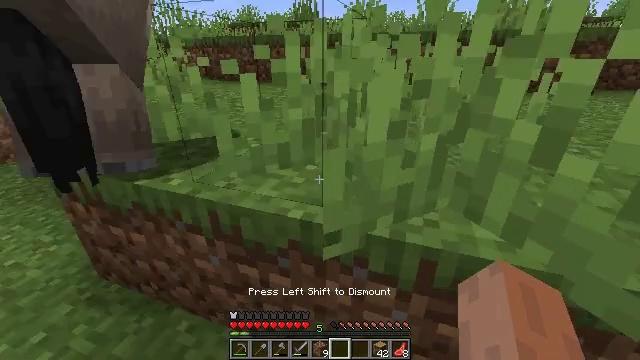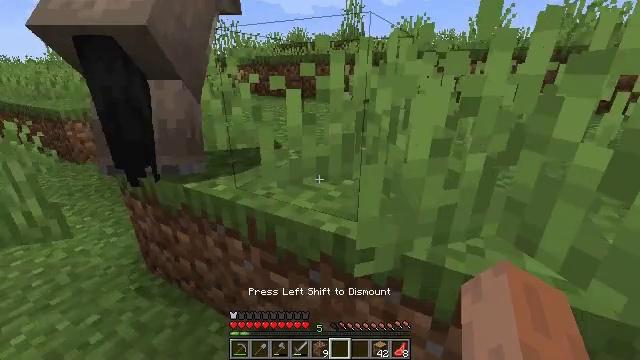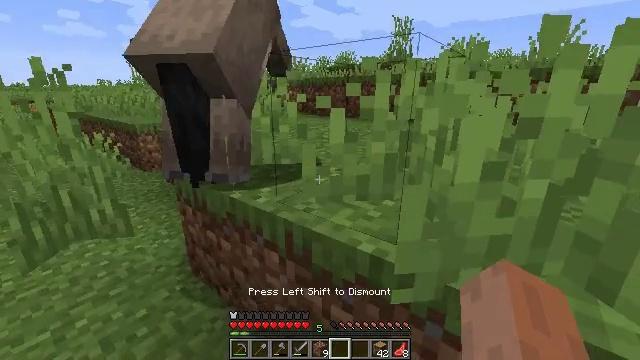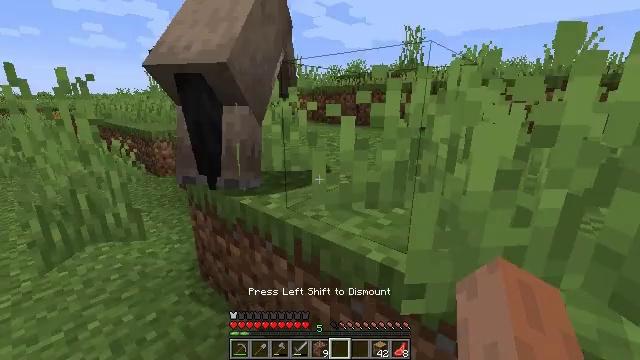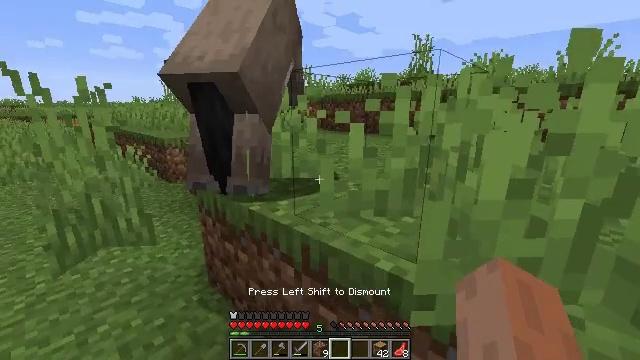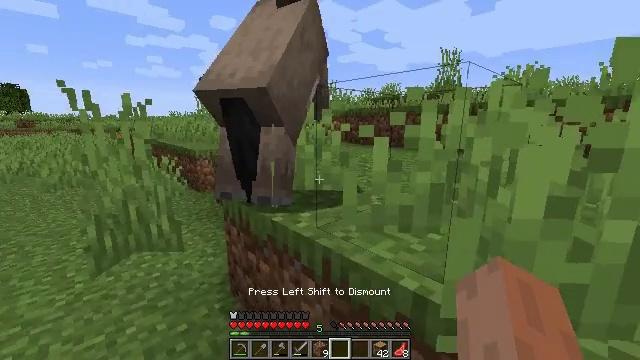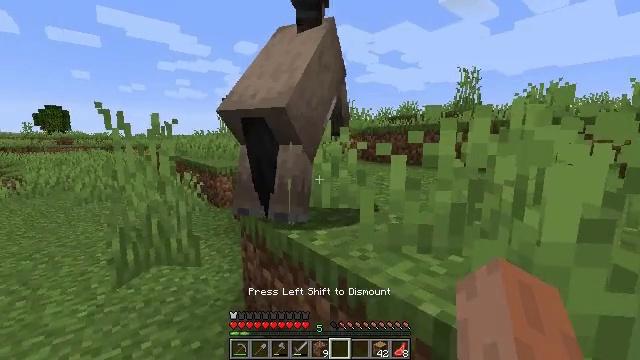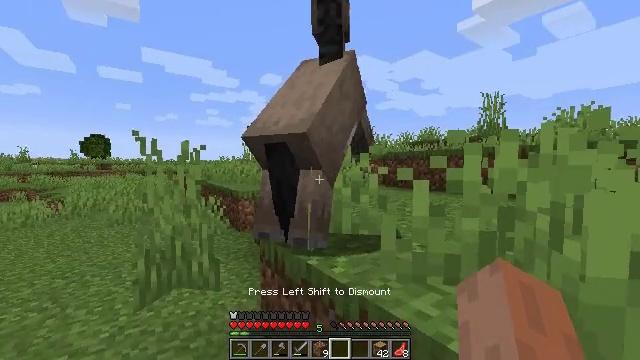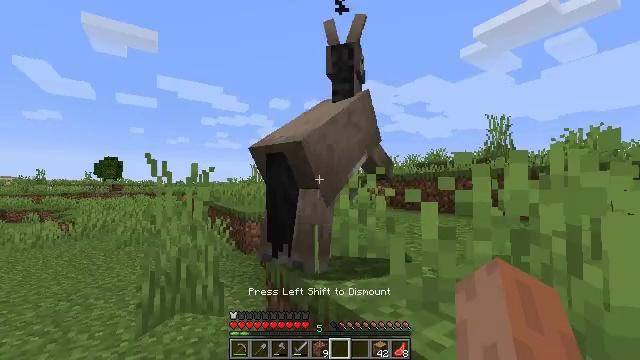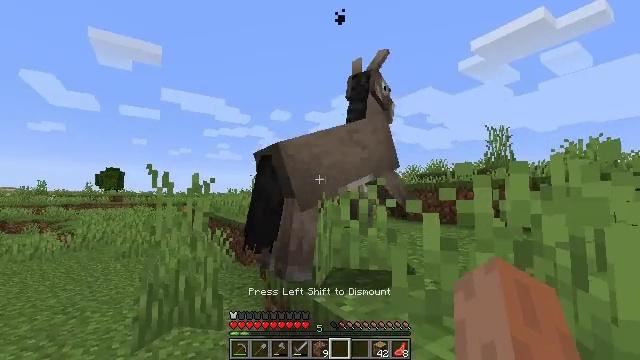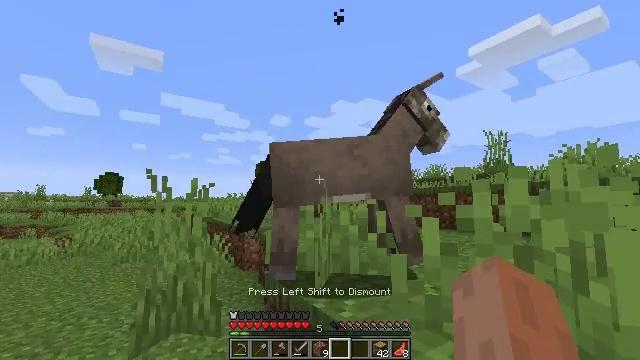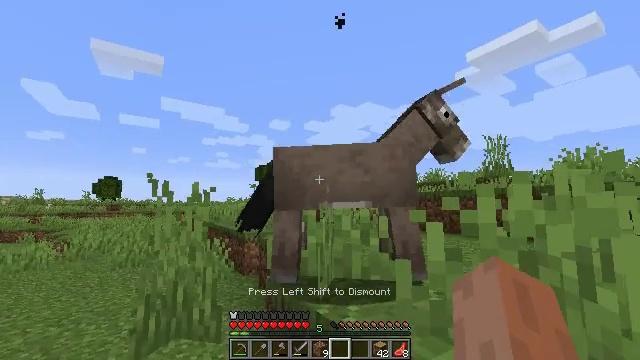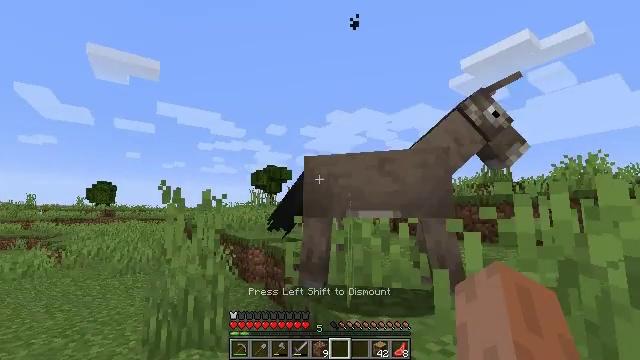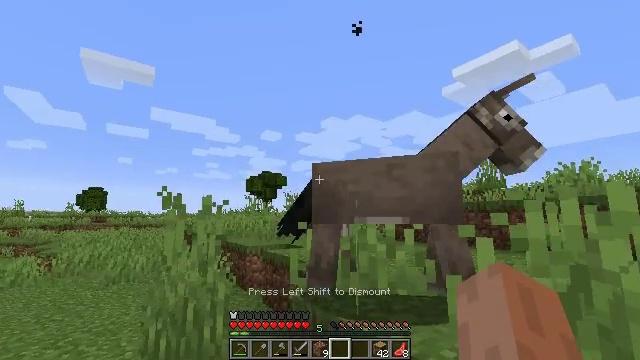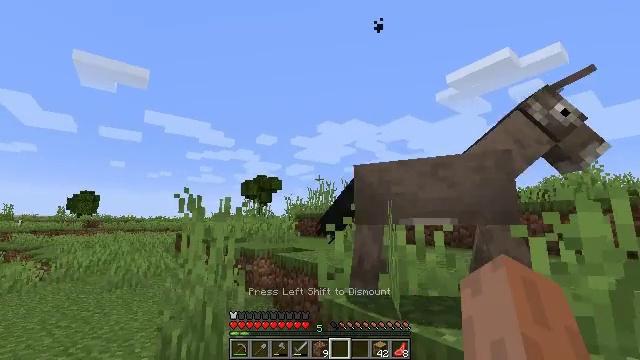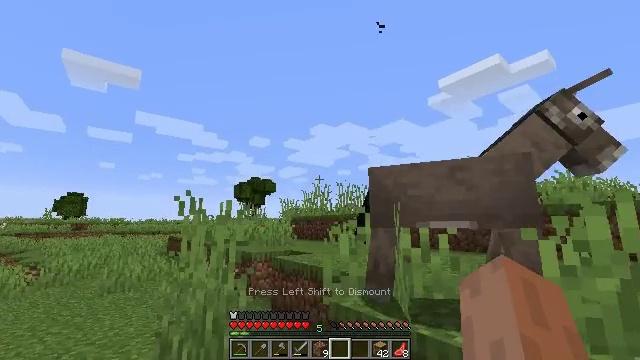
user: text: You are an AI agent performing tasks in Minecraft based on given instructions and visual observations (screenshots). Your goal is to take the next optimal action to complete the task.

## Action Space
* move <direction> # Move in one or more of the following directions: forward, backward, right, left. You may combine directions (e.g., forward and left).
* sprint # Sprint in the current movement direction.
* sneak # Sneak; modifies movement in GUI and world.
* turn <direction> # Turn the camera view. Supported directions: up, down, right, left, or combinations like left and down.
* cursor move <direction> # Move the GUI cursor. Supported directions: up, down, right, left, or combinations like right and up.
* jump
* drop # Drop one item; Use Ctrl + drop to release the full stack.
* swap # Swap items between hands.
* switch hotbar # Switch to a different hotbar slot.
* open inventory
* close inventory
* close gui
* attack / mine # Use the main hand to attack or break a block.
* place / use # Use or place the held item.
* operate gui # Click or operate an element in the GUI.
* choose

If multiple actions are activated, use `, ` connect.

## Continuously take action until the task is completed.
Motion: motion action
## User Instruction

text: Collect coarse dirt blocks.
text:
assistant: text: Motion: turn left and up
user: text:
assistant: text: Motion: turn left and up
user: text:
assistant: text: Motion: turn left and up
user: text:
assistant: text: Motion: turn left and up
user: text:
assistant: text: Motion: turn left and up
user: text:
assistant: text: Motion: turn left and up
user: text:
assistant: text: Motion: turn left and up
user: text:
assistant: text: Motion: turn left and up
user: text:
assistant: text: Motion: turn up
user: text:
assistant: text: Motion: turn up
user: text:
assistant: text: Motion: move left
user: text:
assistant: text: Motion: move left, turn up
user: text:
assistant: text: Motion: move left, turn right and up
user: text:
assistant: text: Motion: move left, turn right
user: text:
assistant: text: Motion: turn right, use / place
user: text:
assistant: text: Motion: turn right, use / place
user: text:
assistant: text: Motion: turn right, use / place
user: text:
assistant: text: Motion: turn right, use / place
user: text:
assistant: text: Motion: turn right
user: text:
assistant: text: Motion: turn right
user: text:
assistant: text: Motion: turn right
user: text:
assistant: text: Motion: turn right
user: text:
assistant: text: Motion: turn right
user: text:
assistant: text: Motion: turn right
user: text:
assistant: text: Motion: turn right
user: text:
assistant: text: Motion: no_op
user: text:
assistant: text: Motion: no_op
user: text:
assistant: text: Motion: no_op
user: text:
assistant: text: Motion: no_op
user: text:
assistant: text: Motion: no_op